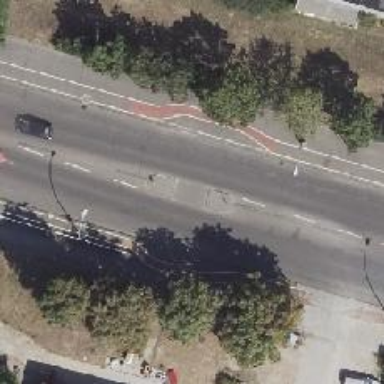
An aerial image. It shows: Unmarked crossing with pedestrian island.